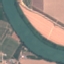
Land use / land cover class: River